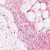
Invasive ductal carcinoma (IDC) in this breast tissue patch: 0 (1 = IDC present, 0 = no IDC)